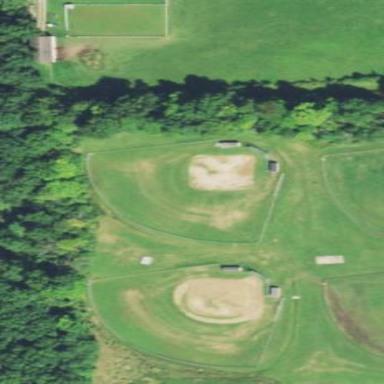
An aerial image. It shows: Baseball pitch for leisure and sports activities.